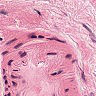
Metastatic tissue present: no